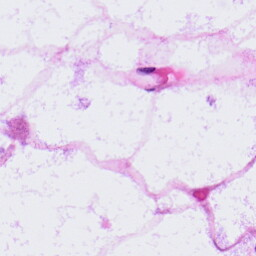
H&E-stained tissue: LymphNode